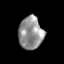
Tissue: skin
Cell type: Epithelial cells
Senescence score: 0.2841
Nuclear area (px): 777
Mean DAPI intensity: 146.994